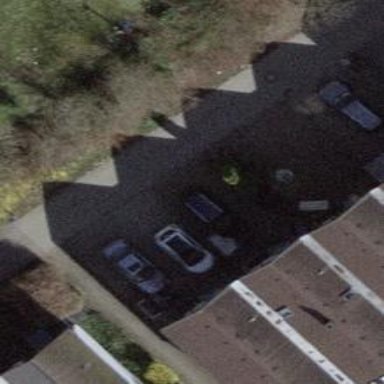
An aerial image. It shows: Terrace building.